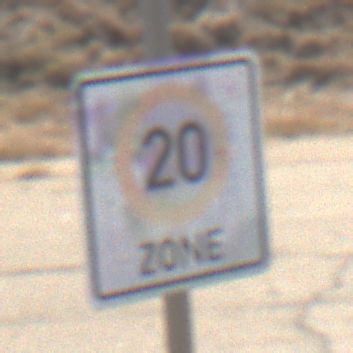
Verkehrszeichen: BeginnZone20
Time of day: Midday
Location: Outdoor (RoadRail)
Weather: Clear
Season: Summer
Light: Natural